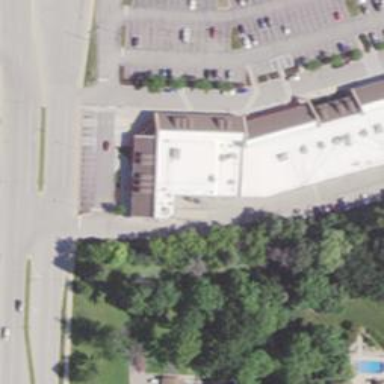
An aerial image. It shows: Pharmacy providing healthcare services.